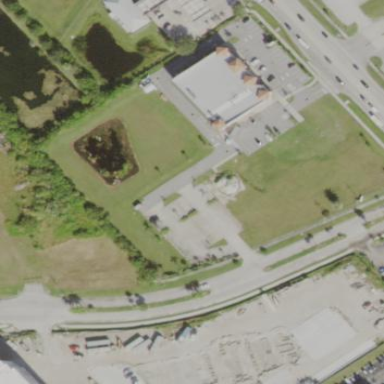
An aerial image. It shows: Miniature golf leisure land.